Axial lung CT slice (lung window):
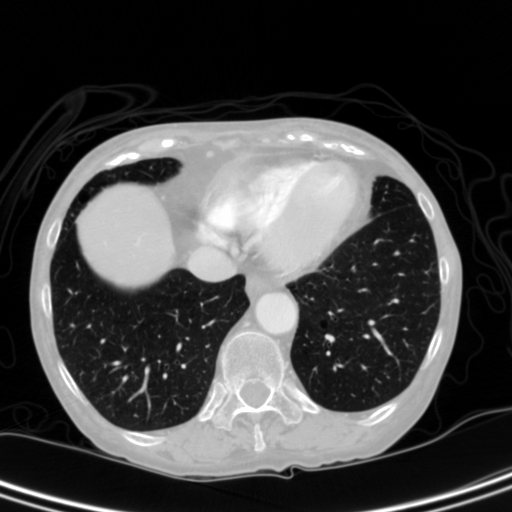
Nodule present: no